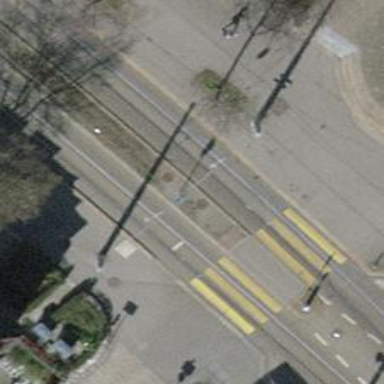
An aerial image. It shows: Tram stop with public transport stop position.